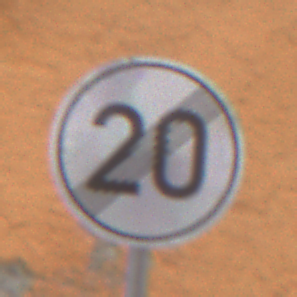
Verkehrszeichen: EndeGeschwindigkeit20
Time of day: Midday
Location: Outdoor (Urban)
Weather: Overcast
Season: NotSpecified
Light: Natural